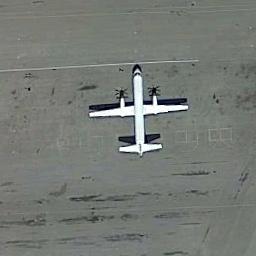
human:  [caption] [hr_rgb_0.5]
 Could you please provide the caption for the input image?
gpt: There is a white plane on the runway .

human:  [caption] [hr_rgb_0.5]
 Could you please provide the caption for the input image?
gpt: A white plane parked on an open ground .

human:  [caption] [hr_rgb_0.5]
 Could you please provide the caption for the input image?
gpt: An airplane was parked in the open space .

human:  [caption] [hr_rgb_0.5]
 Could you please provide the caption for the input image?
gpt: A plane behind a white line parked on the open area .

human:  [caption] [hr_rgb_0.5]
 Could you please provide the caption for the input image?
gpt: There is an airplane in the parking lot .